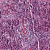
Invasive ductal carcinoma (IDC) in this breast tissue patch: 0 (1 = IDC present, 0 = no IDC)